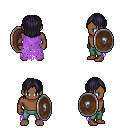
a pixel art fantasy rpg character, male body template, human, dark skin, maroon tattered cape, teal pants, raven long bangs hairstyle, shield, four views (front, back, left, right), 2x2 character sprite sheet, small pixel art, hard edges, no anti-aliasing